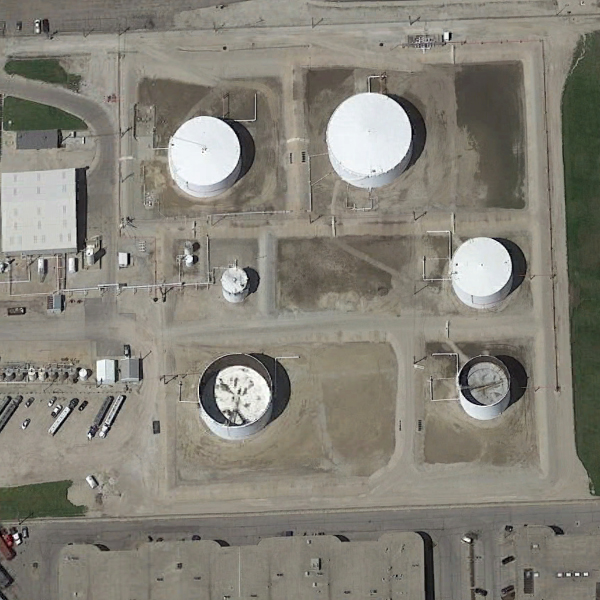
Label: StorageTanks